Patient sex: M
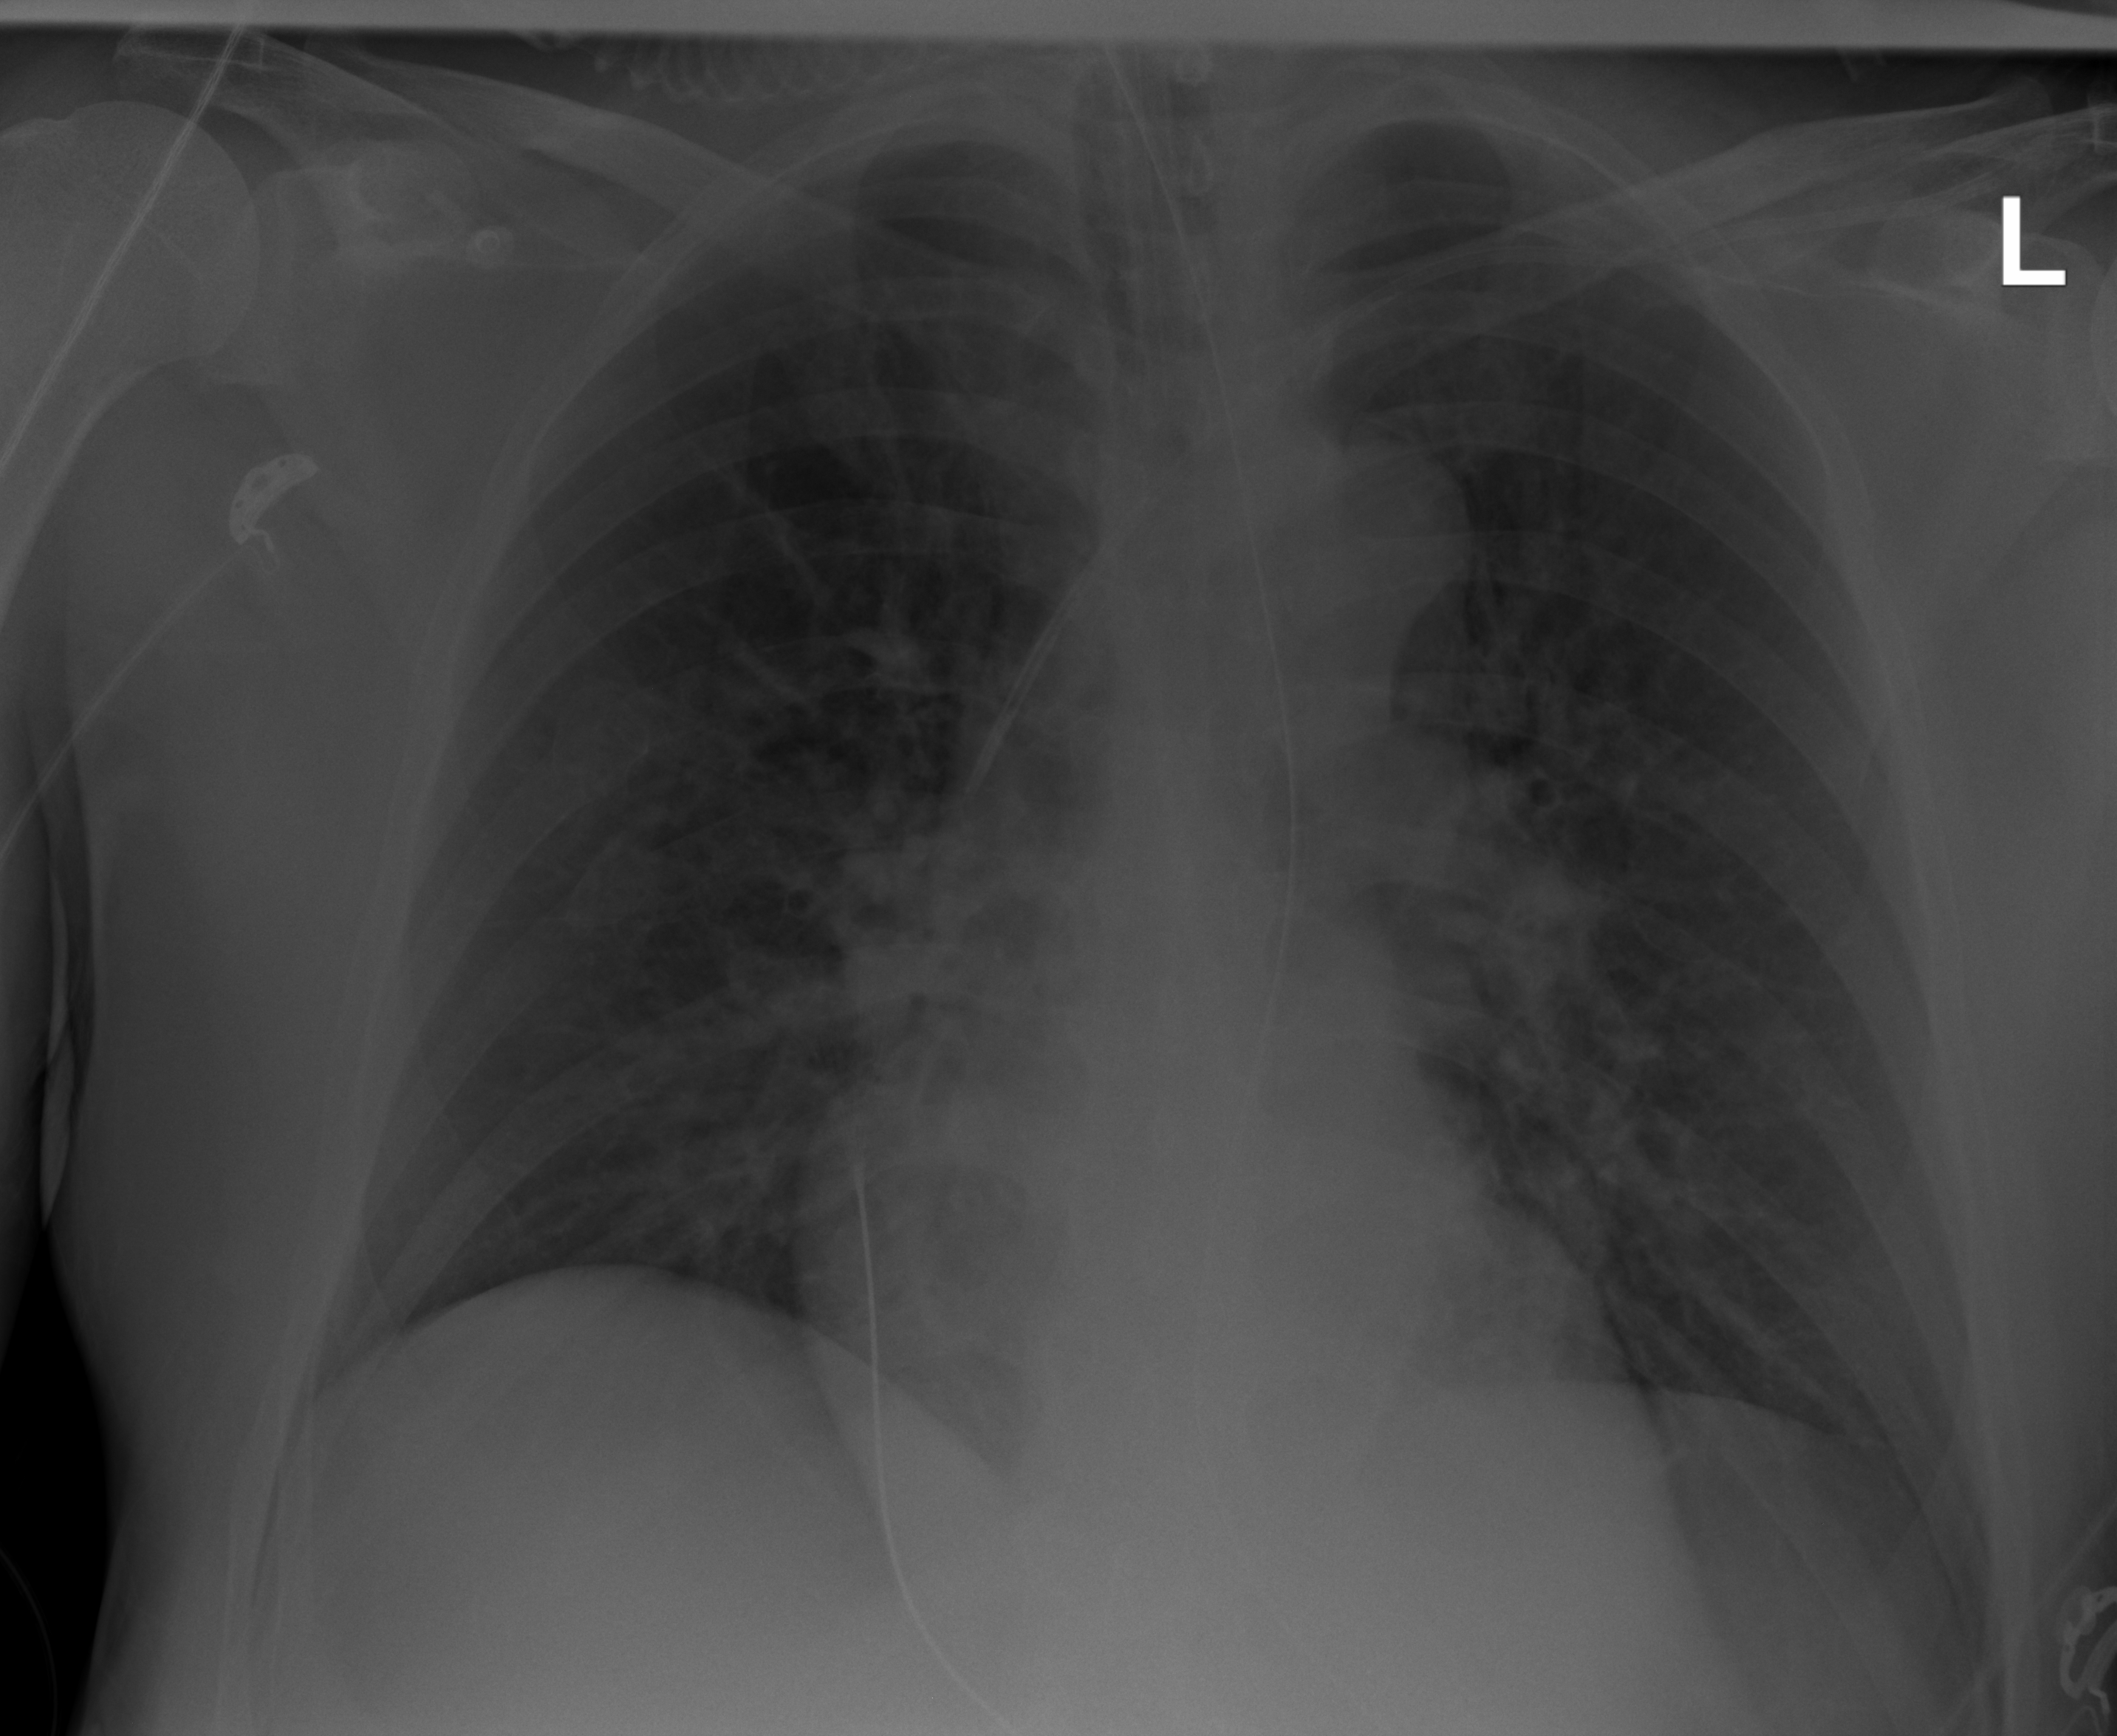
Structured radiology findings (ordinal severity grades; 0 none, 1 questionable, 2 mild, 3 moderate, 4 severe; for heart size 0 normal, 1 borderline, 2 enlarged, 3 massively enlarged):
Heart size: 0
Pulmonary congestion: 1
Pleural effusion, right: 0
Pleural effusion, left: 0
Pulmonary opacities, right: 2
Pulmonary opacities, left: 2
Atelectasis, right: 0
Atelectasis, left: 0